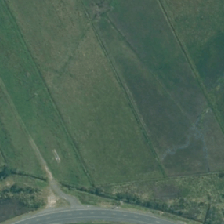
Land cover: herbaceous_freshwater_vege